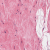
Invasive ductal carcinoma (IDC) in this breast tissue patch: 0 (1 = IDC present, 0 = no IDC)